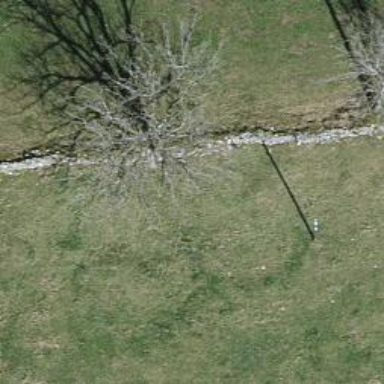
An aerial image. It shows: Dry stone wall barrier.